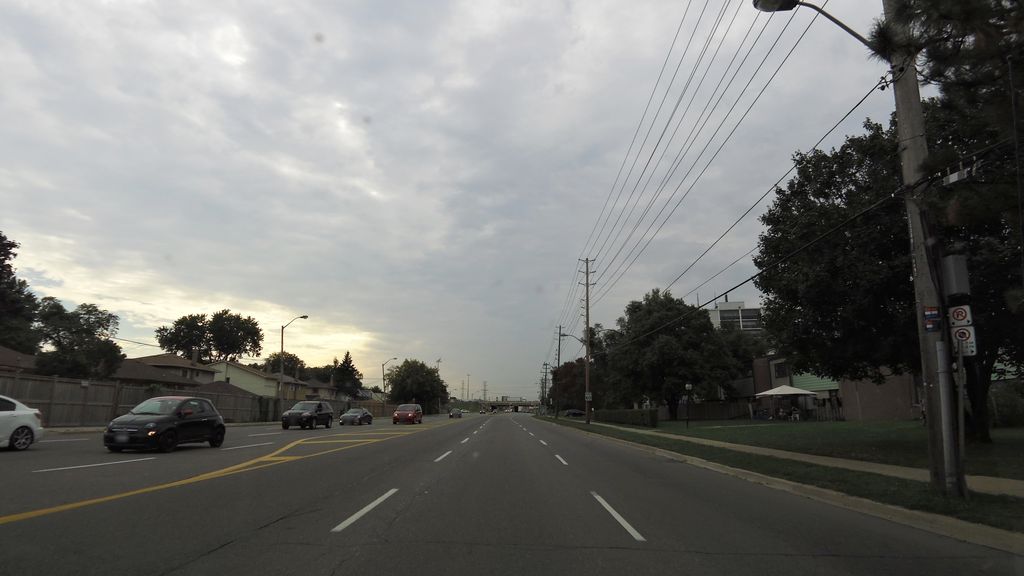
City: toronto